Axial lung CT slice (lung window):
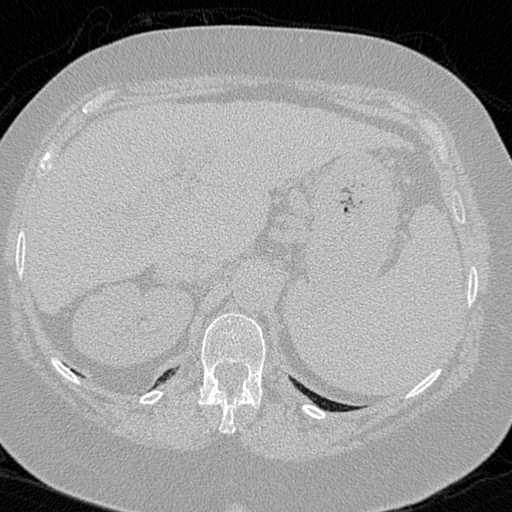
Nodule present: no